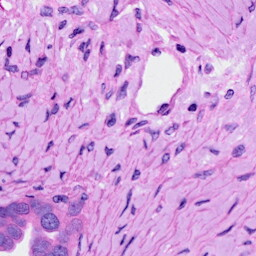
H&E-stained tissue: Ovarian